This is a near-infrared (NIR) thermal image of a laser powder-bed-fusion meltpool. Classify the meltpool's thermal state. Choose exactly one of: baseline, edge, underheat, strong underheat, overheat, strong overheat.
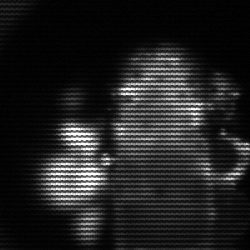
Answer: strong underheat